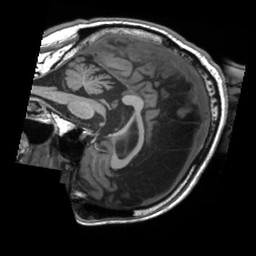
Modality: T1w
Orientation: sagittal
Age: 64
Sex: male
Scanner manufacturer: siemens
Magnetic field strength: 3 T
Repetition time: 2.3 s
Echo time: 0.00201 s